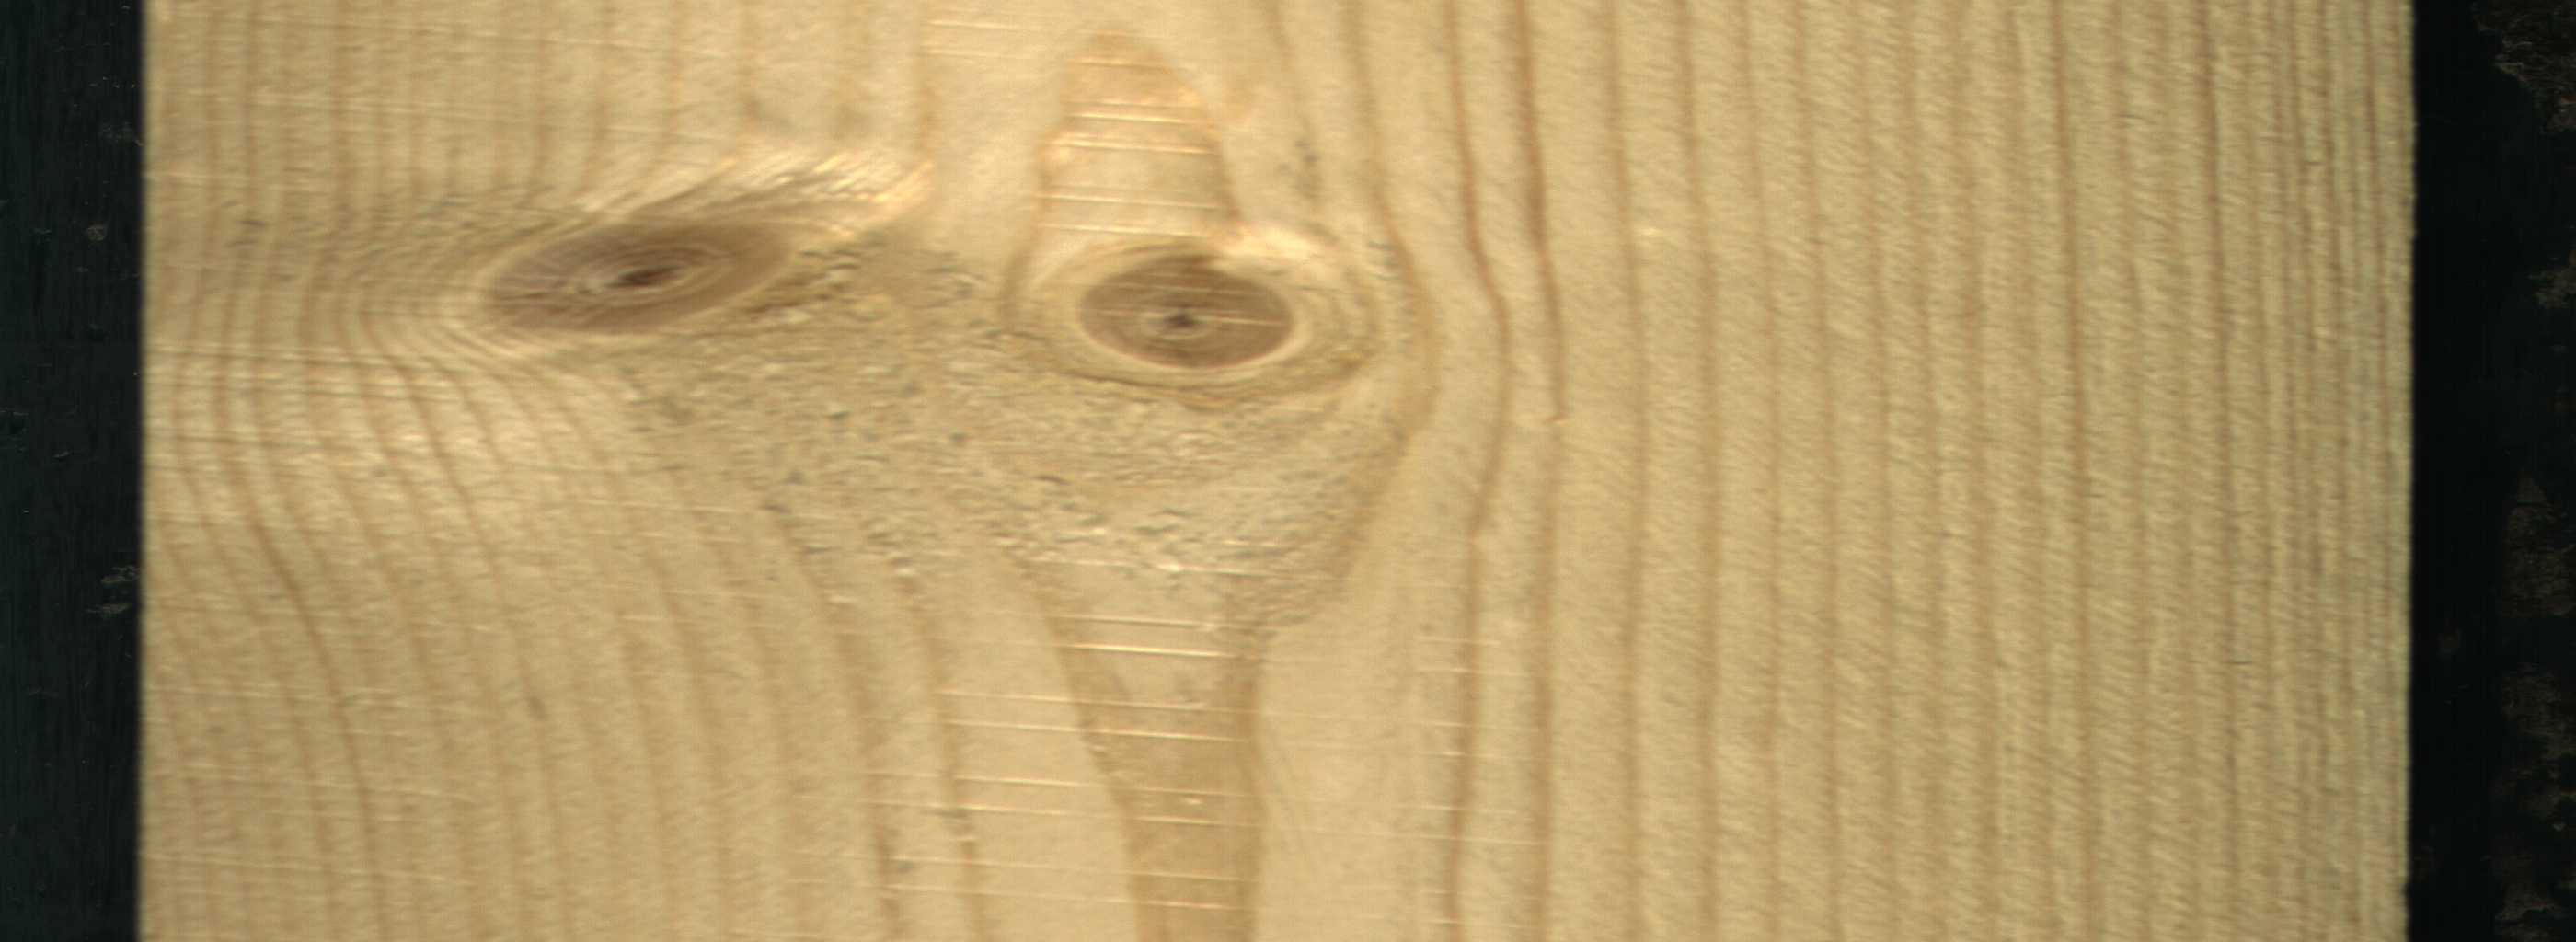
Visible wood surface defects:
Live_Knot
Live_Knot